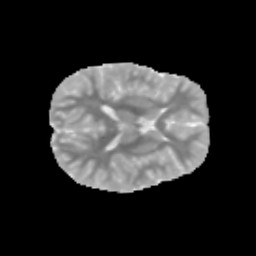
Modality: MD
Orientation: axial
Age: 9
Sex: male
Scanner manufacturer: siemens
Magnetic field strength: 3 T
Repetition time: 3.8 s
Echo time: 0.07 s